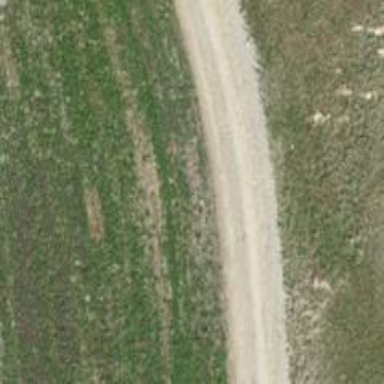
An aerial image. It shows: Track with fine gravel surface graded as grade 2.